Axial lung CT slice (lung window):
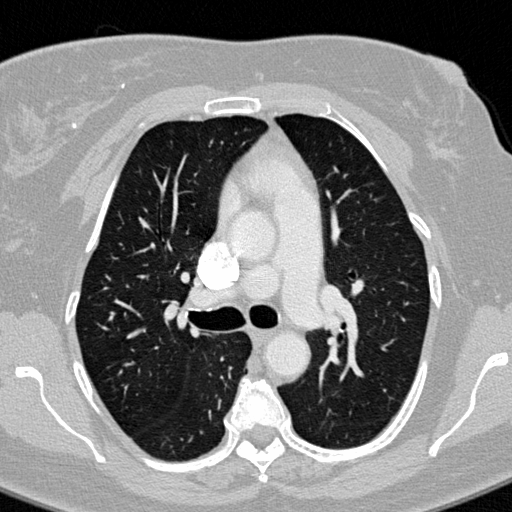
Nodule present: no